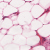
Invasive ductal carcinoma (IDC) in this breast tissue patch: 0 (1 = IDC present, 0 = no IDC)